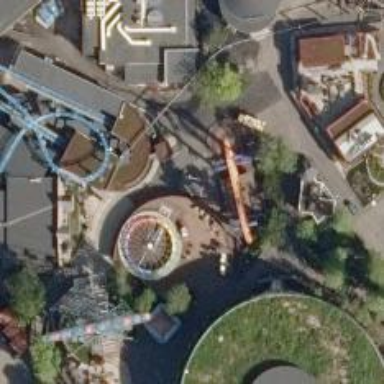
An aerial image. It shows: Attraction that is roller coaster. It is popular tourism spot.